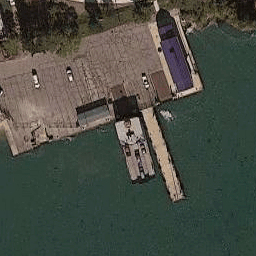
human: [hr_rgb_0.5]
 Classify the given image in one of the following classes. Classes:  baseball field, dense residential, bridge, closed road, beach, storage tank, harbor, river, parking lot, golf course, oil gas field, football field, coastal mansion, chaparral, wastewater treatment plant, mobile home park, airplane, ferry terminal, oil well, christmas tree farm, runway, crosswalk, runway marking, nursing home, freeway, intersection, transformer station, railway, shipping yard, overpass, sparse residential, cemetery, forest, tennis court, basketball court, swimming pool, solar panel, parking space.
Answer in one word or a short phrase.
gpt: ferry terminal